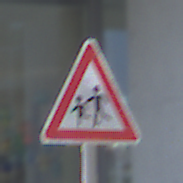
Verkehrszeichen: KinderRechts
Umgebung: Outdoor, Urban
Tageszeit: MorningAfternoon
Wetter: PartlyCloudy
Licht: Natural
Jahreszeit: NotSpecified
Kontrast: HighContrast